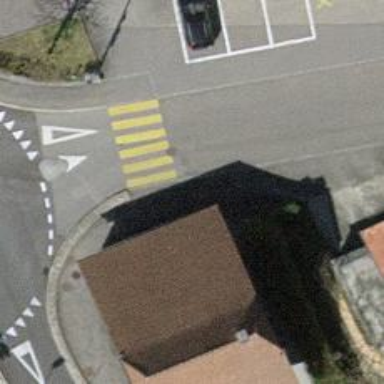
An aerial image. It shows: Uncontrolled zebra crossing on the road.